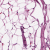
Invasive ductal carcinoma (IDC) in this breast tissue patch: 1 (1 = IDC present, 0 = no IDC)